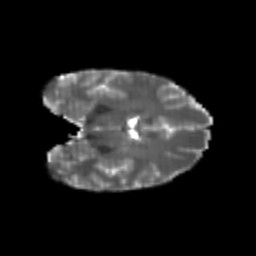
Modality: T2w
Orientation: coronal
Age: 25
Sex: female
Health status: healthy
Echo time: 0.074 s